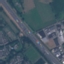
Land use / land cover: Highway